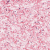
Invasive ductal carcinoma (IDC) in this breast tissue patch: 0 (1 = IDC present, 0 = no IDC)